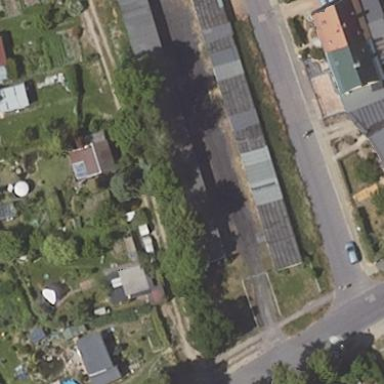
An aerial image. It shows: Area designated for garages.